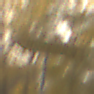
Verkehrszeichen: UmleitungswegweiserLinksweisend
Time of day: SunriseSunset
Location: Roofed (Suburban)
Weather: Clear
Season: NotSpecified
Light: Natural